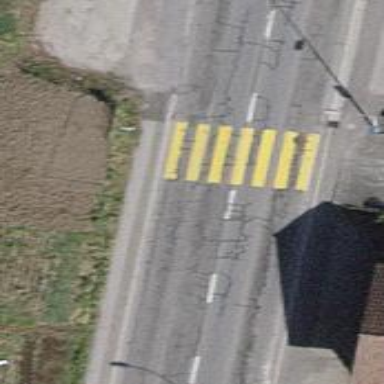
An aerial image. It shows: Zebra crossing on the road.